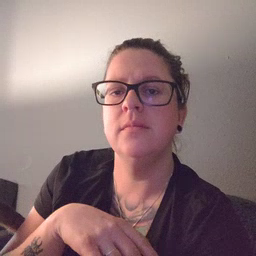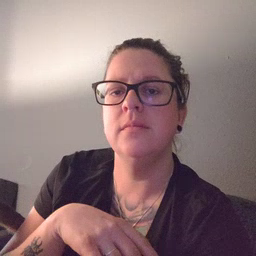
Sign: pig